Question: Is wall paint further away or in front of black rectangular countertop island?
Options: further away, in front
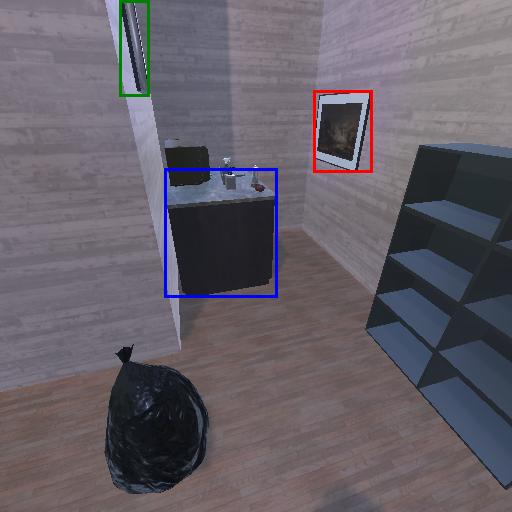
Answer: further away